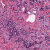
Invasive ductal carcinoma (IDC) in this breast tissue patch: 0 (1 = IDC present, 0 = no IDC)